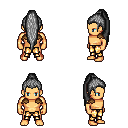
a pixel art fantasy rpg character, male body template, human, tanned skin, leather shoulder armor, gold greaves, gray extra-long topknot hairstyle, four views (front, back, left, right), 2x2 character sprite sheet, small pixel art, hard edges, no anti-aliasing